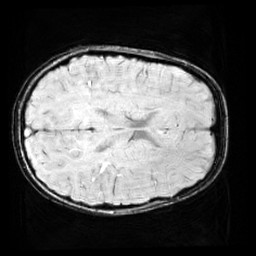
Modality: SWI
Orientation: axial
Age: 10
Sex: female
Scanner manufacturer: siemens
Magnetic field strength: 3 T
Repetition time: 0.027 s
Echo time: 0.02 s